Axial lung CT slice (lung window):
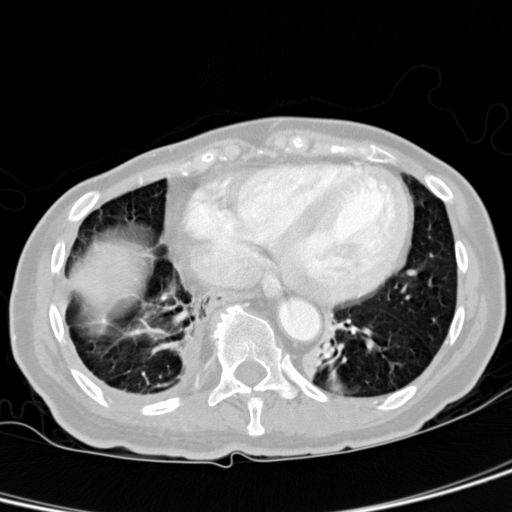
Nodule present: no